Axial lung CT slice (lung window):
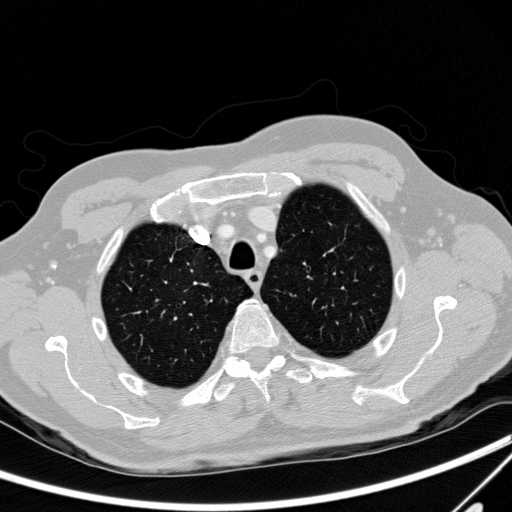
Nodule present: no